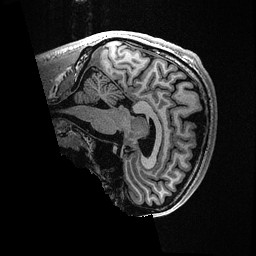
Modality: T1w
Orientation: sagittal
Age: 28
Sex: male
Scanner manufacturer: ge
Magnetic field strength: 3 T
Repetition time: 0.006952 s
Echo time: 0.00292 s